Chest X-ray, PA view. Patient: 34 years old, sex M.
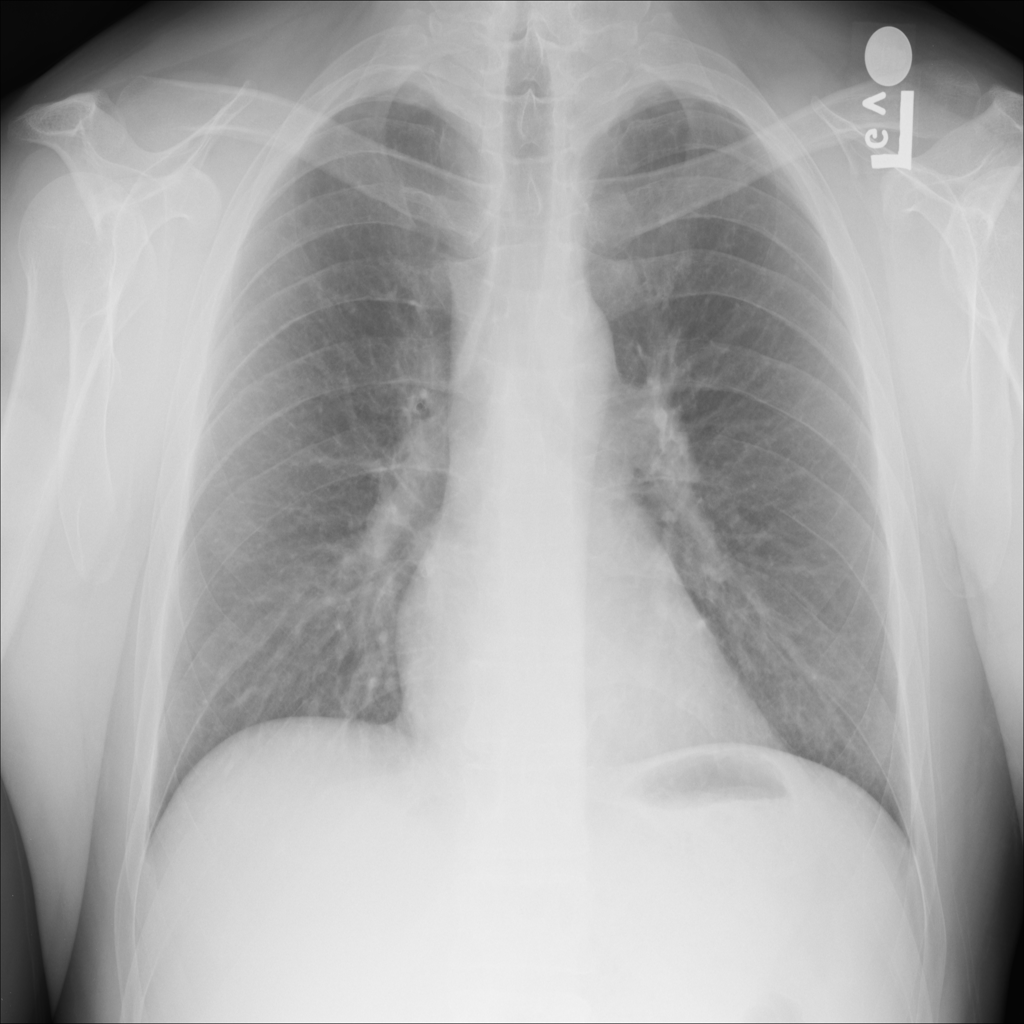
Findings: No Finding